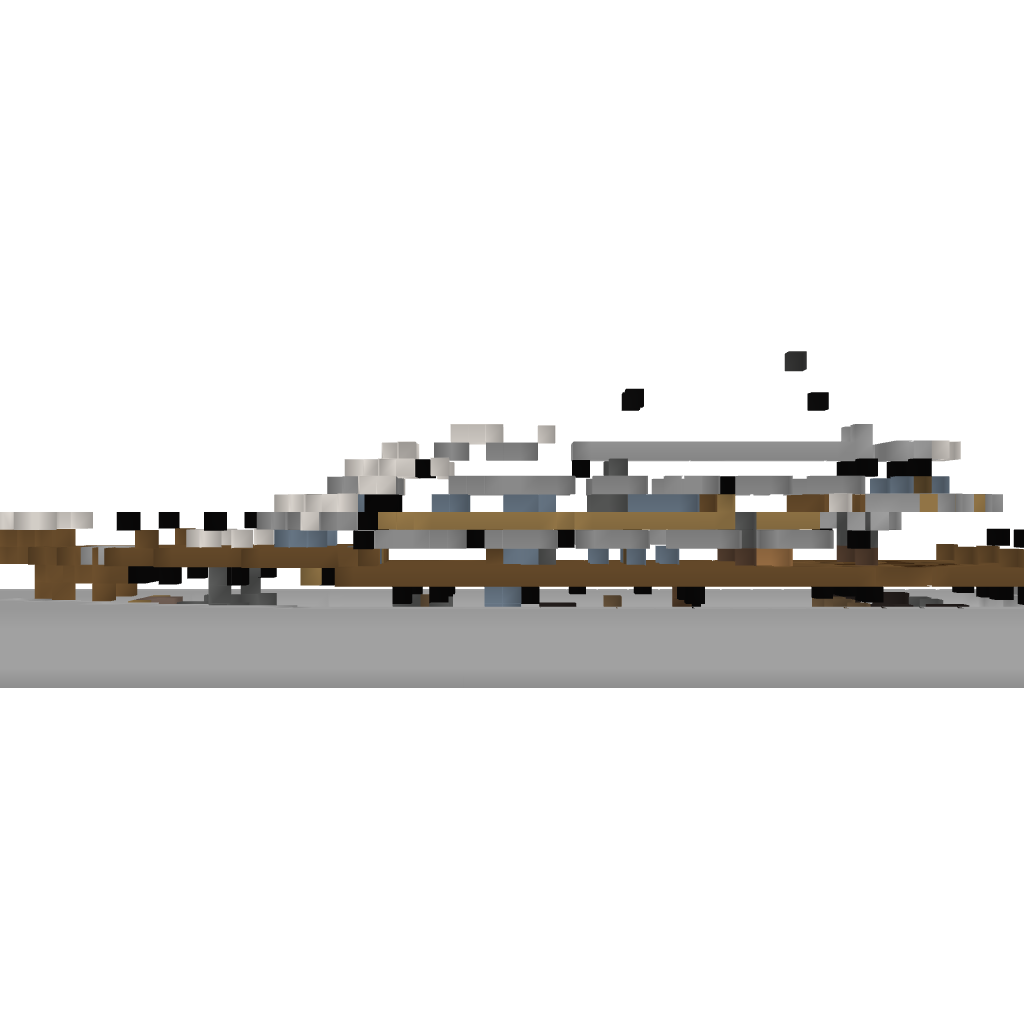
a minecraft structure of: Beautiful Yacht!